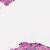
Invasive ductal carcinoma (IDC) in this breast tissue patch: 0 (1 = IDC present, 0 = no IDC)